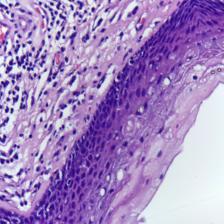
Diagnosis: Normal